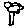
Label: flower